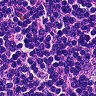
Metastatic tissue present: no